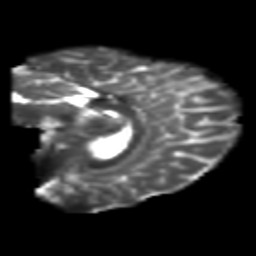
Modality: T2w
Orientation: sagittal
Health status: healthy
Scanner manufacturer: philips
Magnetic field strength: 3 T
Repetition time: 6.964 s
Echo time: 0.092 s